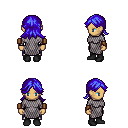
a pixel art fantasy rpg character, female body template, human, tanned skin, chain mail, metal pants, blue loose hair, leather bracers, black shoes, four views (front, back, left, right), 2x2 character sprite sheet, small pixel art, hard edges, no anti-aliasing